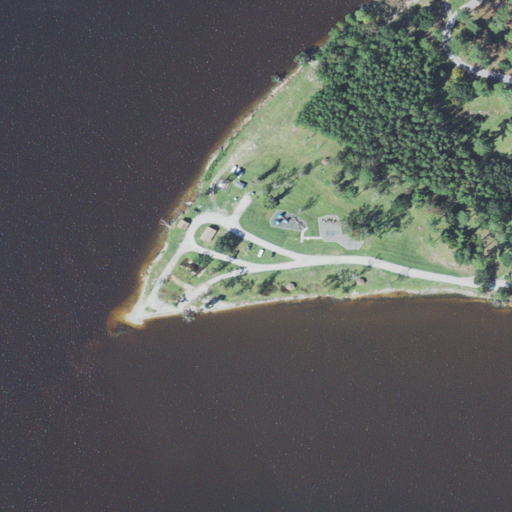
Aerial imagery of cape in North Carolina named Hadnot Point containing open water, open development, low intensity development, woody wetlands, herbaceous wetlands, barren land, medium intensity development, high intensity development, shrub, and evergreen forest